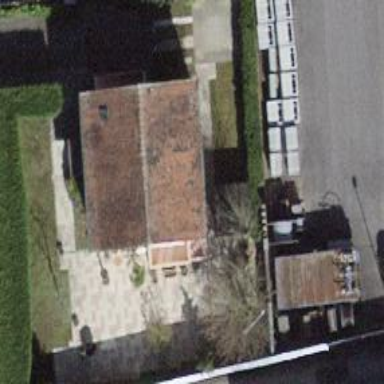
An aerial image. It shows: Building with tiled roof.